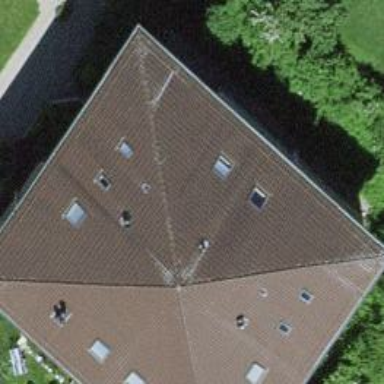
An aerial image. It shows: Residential building with pyramidal roof shape.